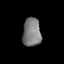
Tissue: lung
Cell type: Myeloid cells
Senescence score: 0.6
Nuclear area (px): 508
Mean DAPI intensity: 124.98